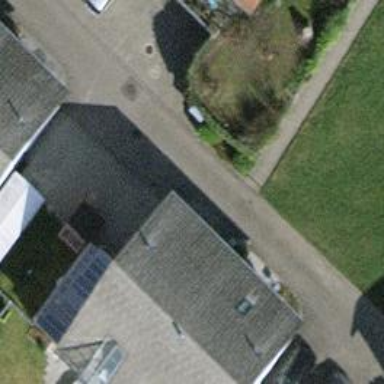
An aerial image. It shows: Alleyway designated as service road.